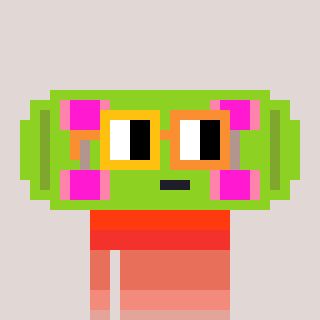
a pixel art character with square yellow and orange glasses, a skateboard-shaped head and a green-colored body on a warm background